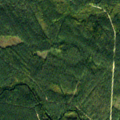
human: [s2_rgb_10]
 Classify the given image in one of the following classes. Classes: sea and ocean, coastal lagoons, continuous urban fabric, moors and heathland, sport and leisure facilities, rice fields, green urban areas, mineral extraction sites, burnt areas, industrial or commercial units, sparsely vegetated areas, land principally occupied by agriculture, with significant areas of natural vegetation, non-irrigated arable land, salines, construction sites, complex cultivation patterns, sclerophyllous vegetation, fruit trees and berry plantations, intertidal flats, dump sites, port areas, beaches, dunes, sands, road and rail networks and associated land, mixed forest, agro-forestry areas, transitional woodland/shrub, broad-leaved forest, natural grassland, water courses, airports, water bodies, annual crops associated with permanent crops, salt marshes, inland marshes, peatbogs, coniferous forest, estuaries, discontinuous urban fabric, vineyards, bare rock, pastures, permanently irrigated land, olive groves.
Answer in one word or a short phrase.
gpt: coniferous forest